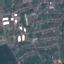
Land use / land cover class: Residential